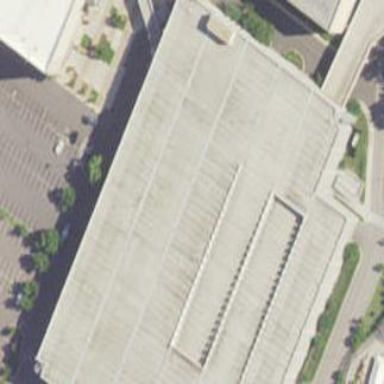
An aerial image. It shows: Multi-storey parking building.